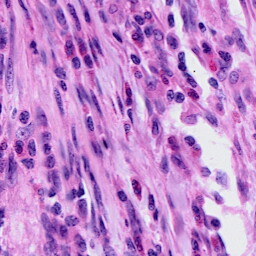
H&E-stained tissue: Cervix